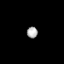
Tissue: prostate
Cell type: T cells
Senescence score: 0.3575
Nuclear area (px): 118
Mean DAPI intensity: 173.593